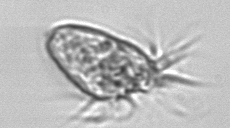
Label: Strombidium_morphotype1